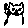
Label: cat